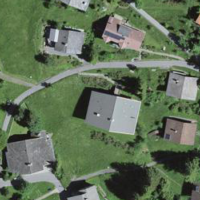
EUNIS habitat code: 26
Species observed at this site:
Eryngium alpinum
Veronica chamaedrys
Aglais urticae